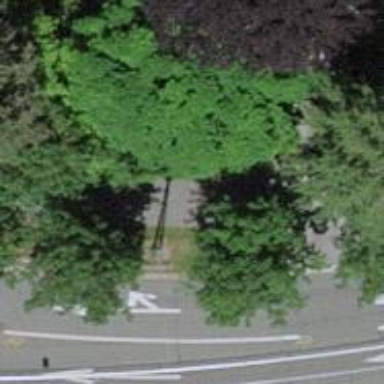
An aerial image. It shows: Avenue lined with trees.